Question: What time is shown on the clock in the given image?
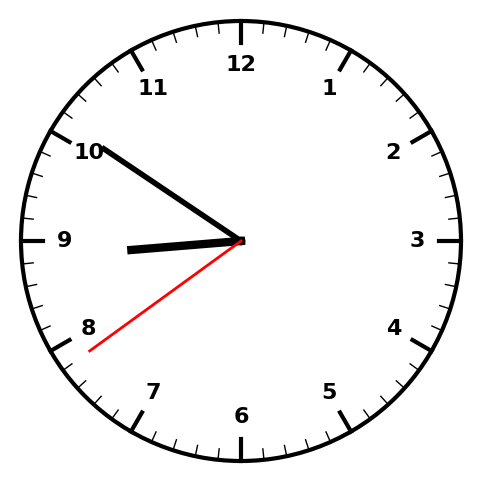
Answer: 08:50:39